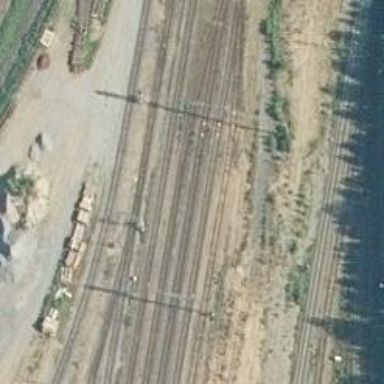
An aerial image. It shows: Railway signal.